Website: bh-photo
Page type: address-validator
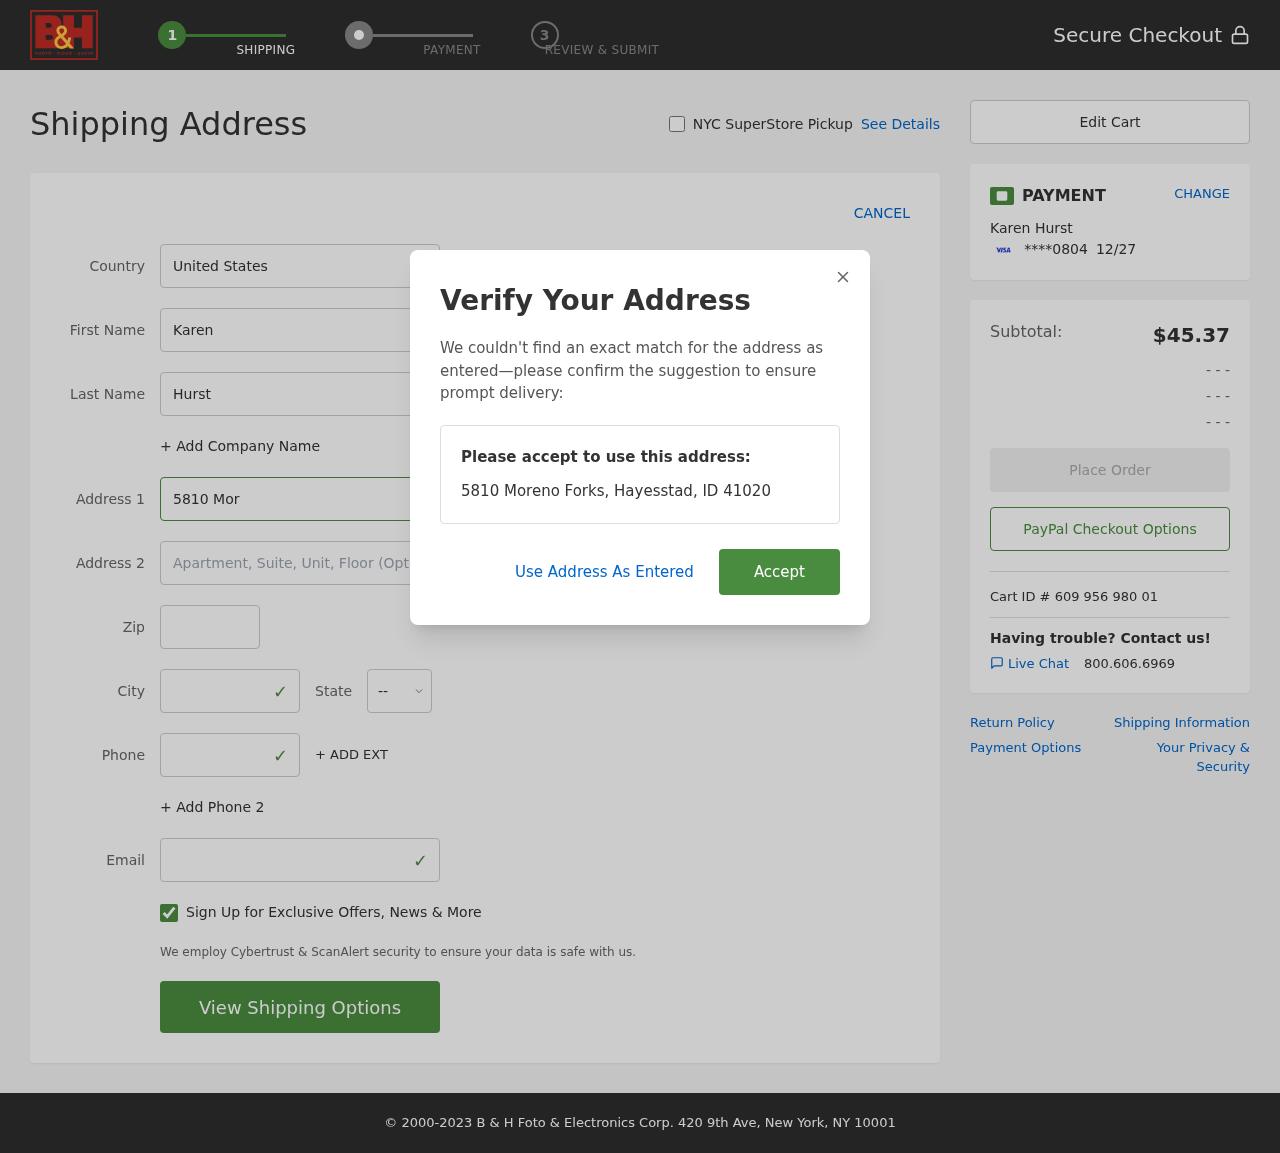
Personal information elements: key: PII_CARD_EXPIRY
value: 12/27
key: PII_CARD_LAST4
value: ****0804
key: PII_CITY
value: Hayesstad
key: PII_COUNTRY
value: United States
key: PII_EMAIL
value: karen_hurst@yahoo.com
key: PII_FIRSTNAME
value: Karen
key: PII_FULLNAME
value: Karen Hurst
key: PII_LASTNAME
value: Hurst
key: PII_PHONE
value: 6028860027
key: PII_POSTCODE
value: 41020
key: PII_STATE_ABBR
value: ID
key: PII_STREET
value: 5810 Moreno Forks
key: PII_STREET2
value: Apt. 997
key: PII_CITY_STATE_ZIP
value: Hayesstad, ID 41020
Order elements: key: ORDER_SUBTOTAL
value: $45.37
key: ORDER_ID
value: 609 956 980 01